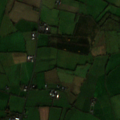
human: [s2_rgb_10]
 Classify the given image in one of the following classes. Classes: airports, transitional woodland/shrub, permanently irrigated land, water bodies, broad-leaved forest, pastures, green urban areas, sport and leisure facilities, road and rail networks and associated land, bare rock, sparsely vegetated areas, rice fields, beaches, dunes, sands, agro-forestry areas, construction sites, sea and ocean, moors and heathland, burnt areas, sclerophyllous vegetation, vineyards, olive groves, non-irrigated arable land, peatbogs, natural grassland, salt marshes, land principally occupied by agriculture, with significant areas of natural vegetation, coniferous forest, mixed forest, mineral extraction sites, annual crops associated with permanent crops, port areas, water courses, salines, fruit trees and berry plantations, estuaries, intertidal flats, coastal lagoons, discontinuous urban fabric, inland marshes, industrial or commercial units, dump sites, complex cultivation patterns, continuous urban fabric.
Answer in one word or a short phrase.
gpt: pastures